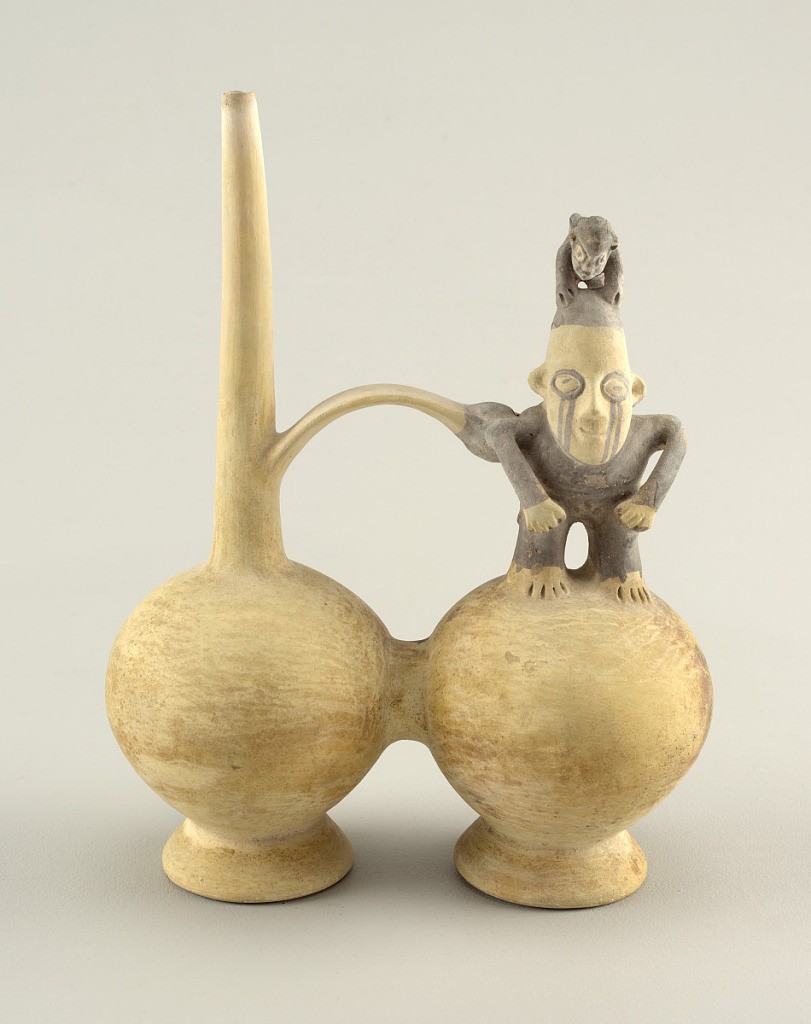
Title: Twin Whistling Pot
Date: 1300–1400
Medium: Earthenware, slip
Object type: Vessel
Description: Two globular bodies connected, on high feet. One with tall, narrow neck, the other with the figure of a stocky man, a monkey perching on his head, and his shoulder connected with the tall neck of the other vessel by a strap, one end of which has a hole. White clay, except for dark paint on man and monkey.